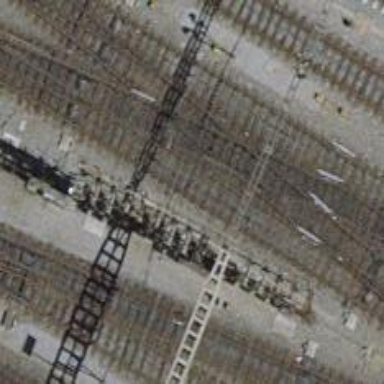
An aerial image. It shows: Single railway track with electrified contact line.